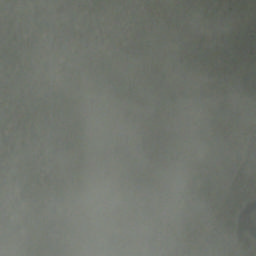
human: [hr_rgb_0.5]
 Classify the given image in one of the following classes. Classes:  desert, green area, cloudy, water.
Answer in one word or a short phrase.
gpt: cloudy